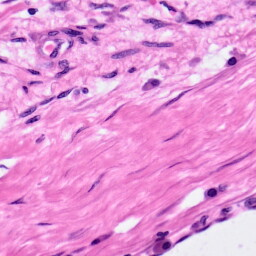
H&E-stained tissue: Pancreatic